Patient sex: M
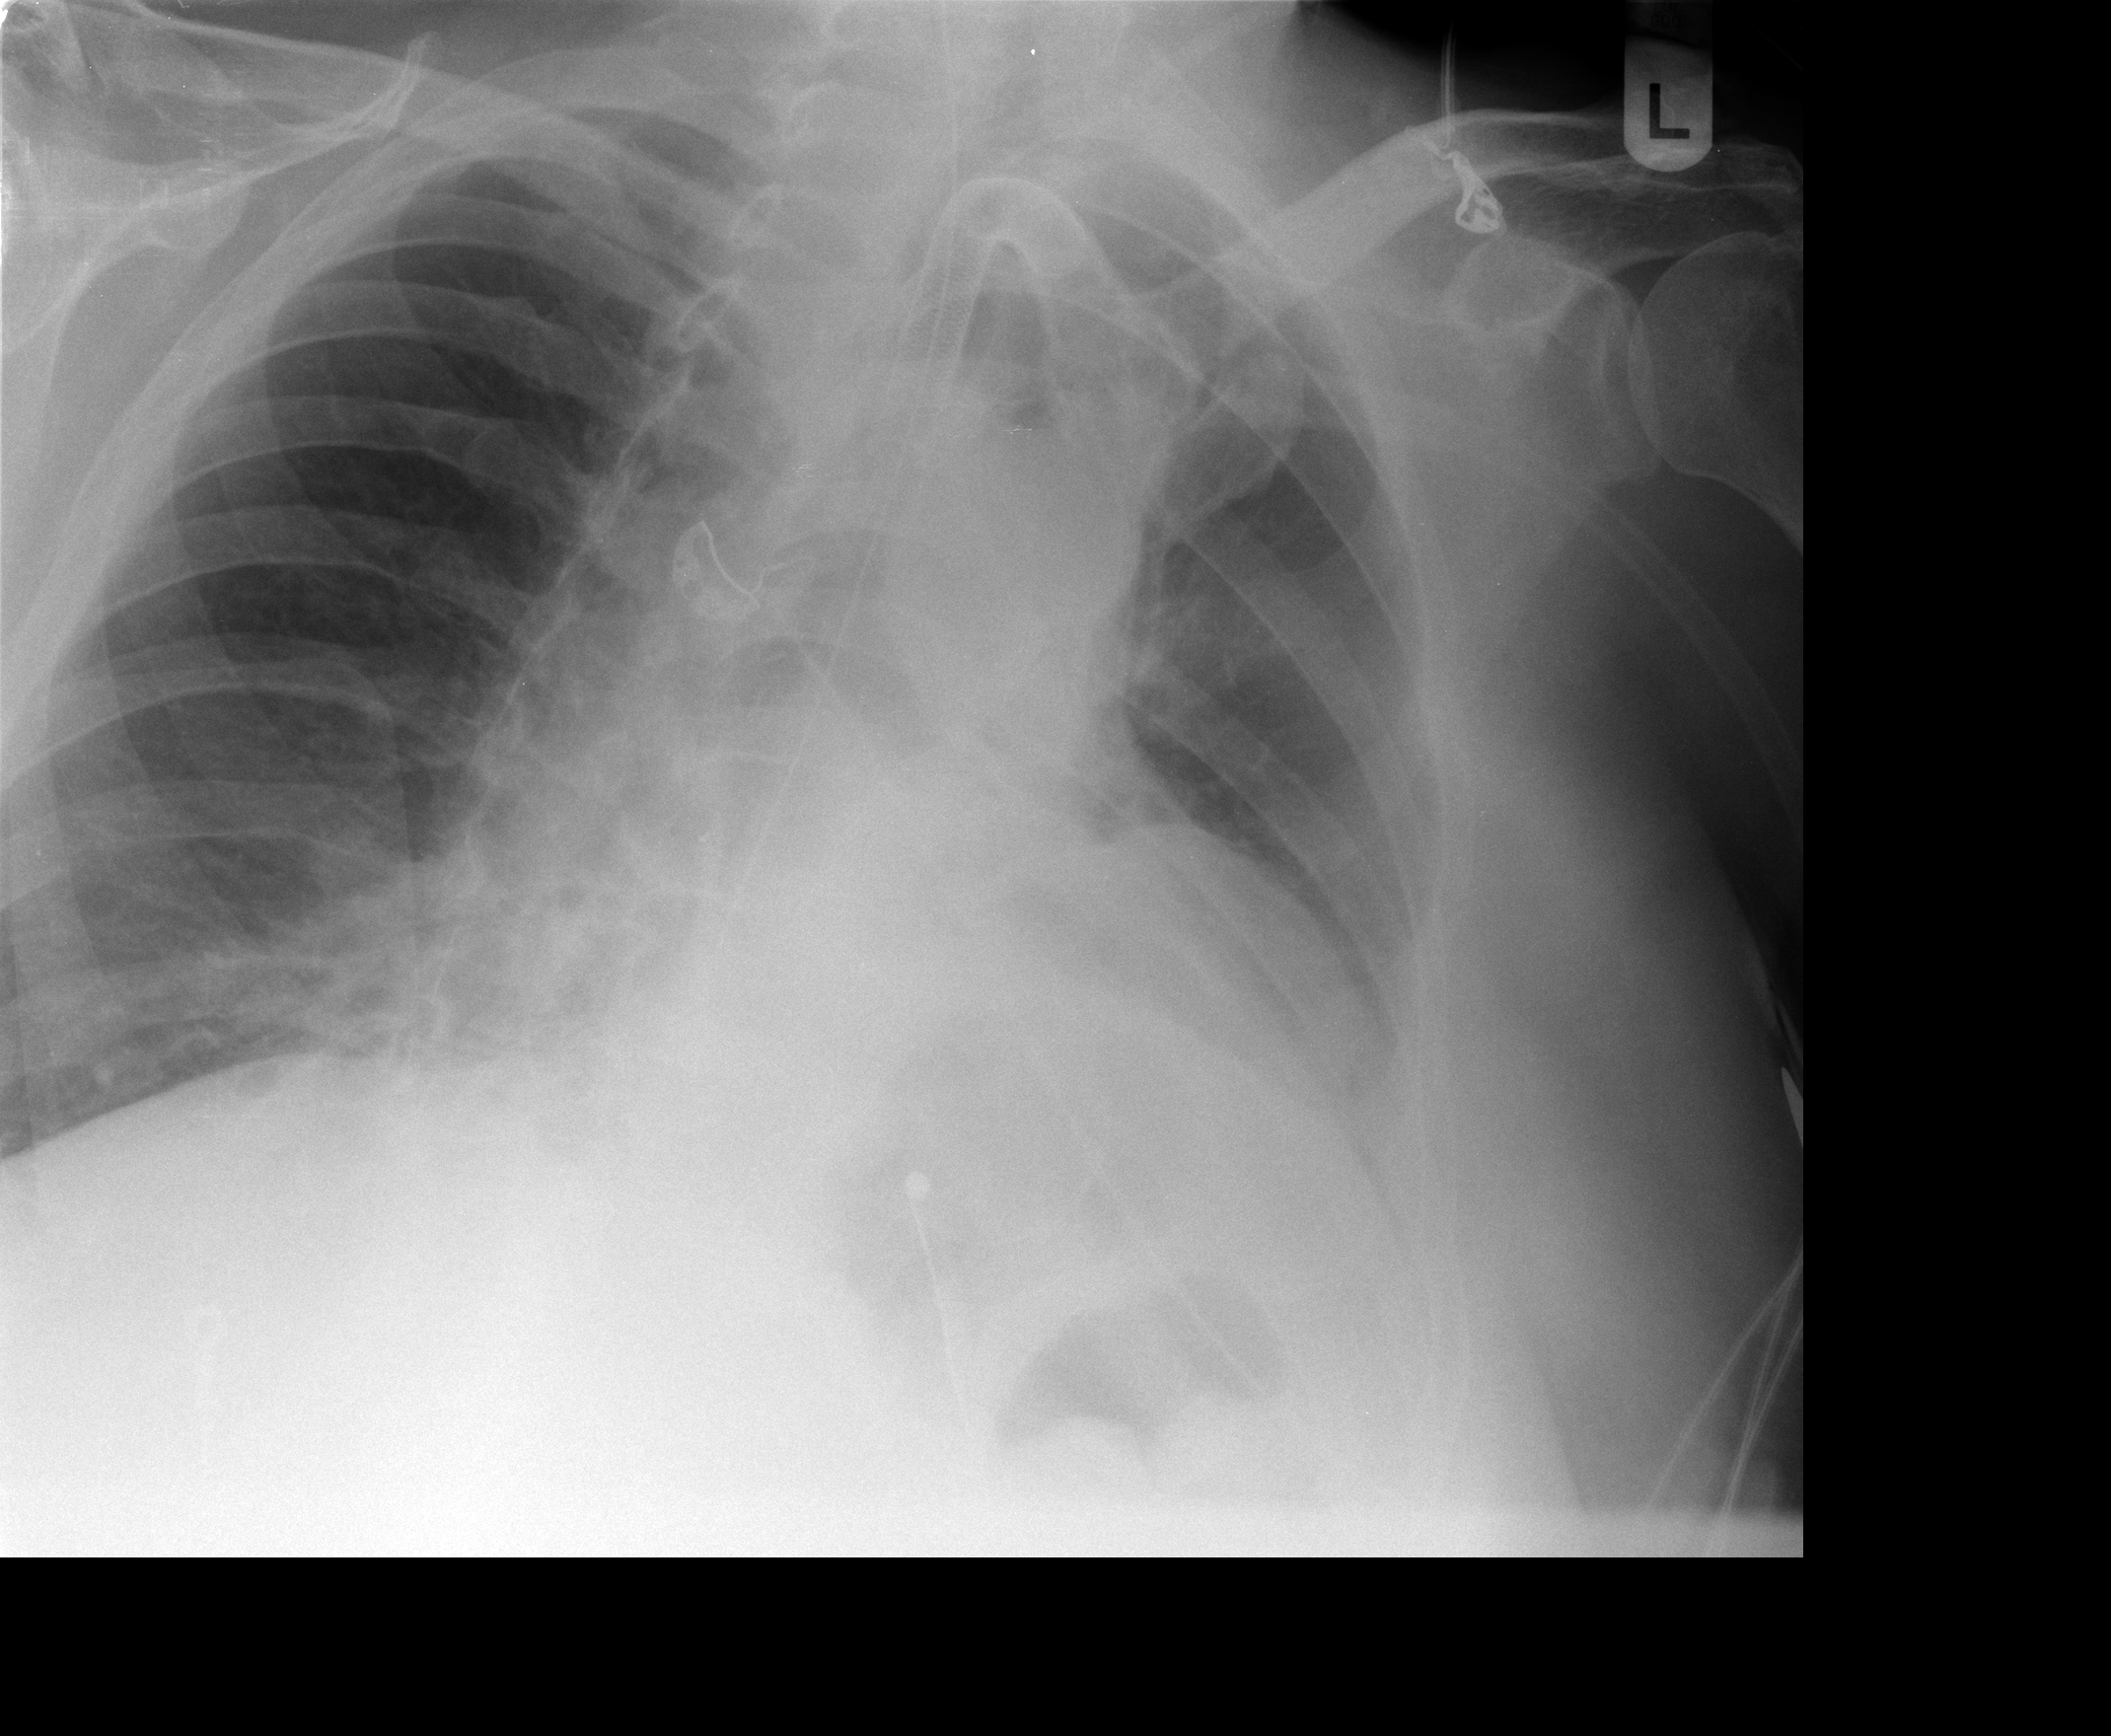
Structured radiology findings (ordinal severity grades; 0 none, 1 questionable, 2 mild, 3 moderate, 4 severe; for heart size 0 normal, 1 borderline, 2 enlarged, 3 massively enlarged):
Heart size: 2
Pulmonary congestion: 0
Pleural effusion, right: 0
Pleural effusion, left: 2
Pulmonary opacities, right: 0
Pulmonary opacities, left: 0
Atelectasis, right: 0
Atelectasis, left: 2